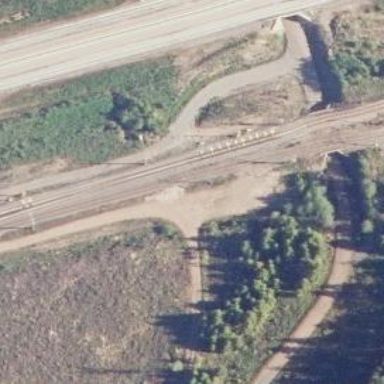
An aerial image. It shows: Railway track with continuous electrified contact line.